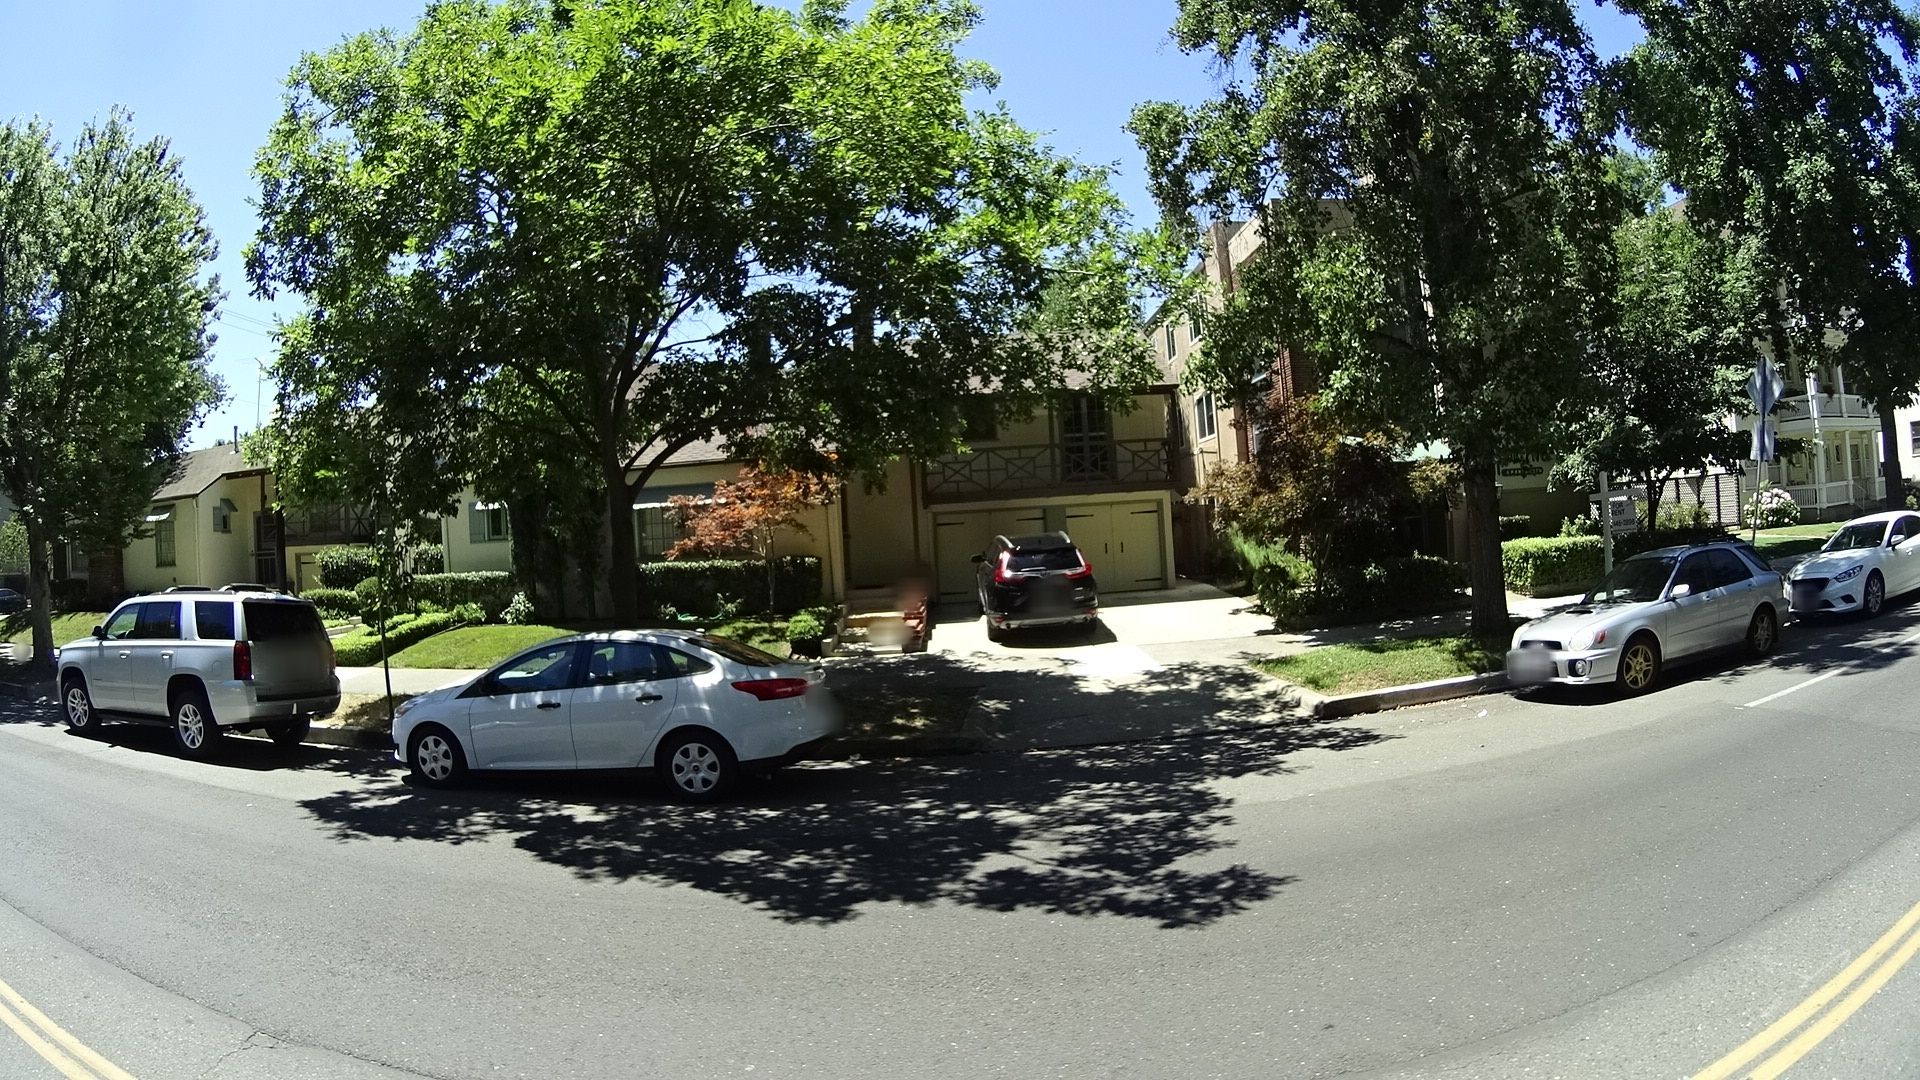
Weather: clear
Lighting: day
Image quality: good
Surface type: driving surface
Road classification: tertiary
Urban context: urban centre
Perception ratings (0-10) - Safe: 8.22, Lively: 6.92, Beautiful: 9.23, Boring: 2.79, Depressing: 2.41, Wealthy: 8.02